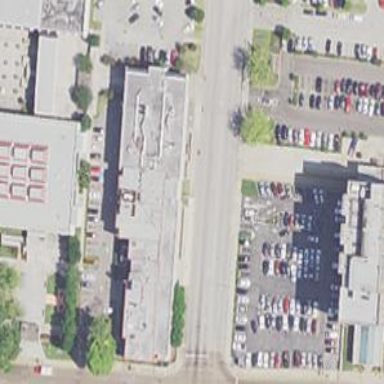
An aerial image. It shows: Healthcare clinic is depicted in the image.